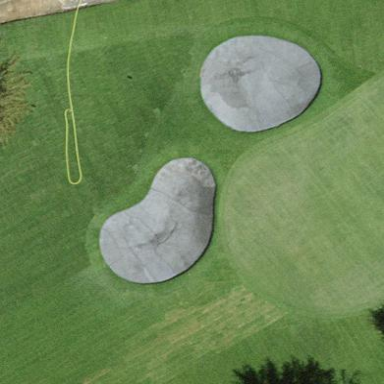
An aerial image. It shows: Sand bunker on golf course.